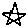
Label: star